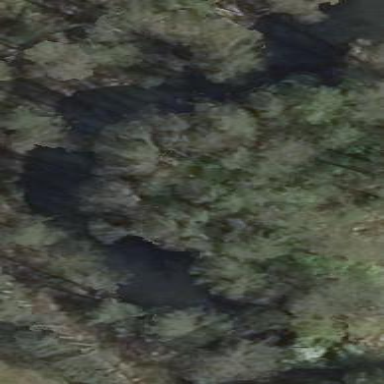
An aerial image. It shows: Natural oxbow water feature.